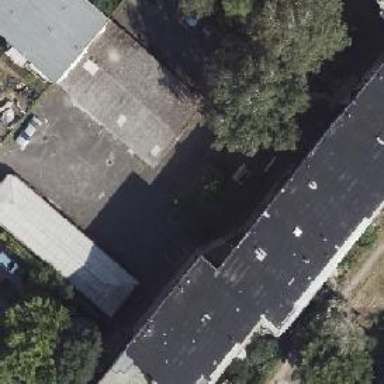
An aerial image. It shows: Group of garages.